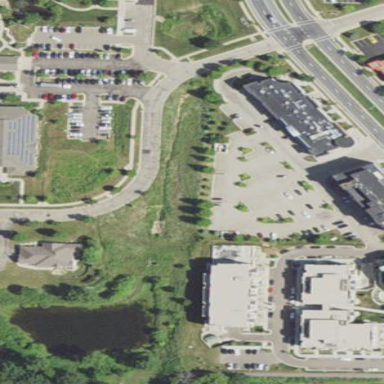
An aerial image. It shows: Parking area with surface.